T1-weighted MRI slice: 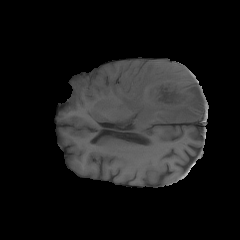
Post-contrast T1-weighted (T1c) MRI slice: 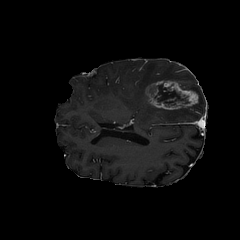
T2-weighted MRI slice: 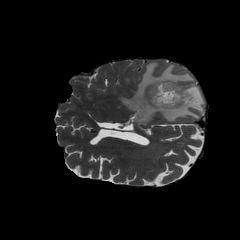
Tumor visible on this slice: yes